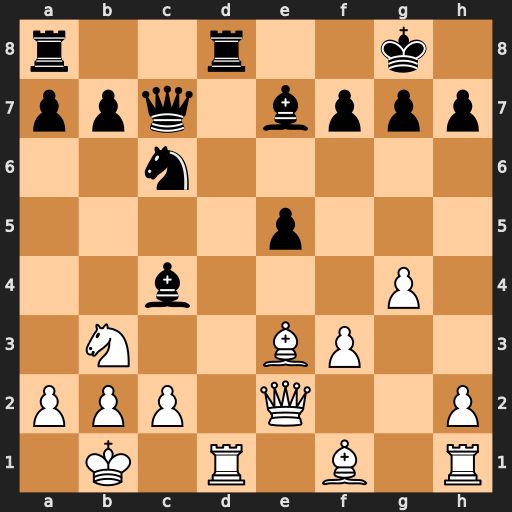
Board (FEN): r2r2k1/ppq1bppp/2n5/4p3/2b3P1/1N2BP2/PPP1Q2P/1K1R1B1R
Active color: w
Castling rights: -
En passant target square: -
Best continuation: Rxd8+ Rxd8 Qxc4